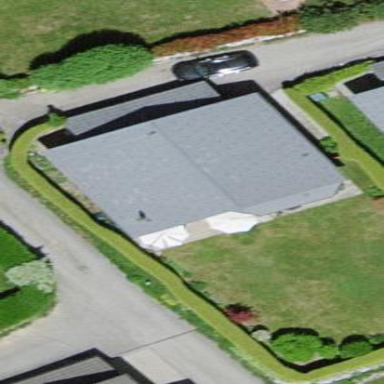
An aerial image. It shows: Simple and straightforward house.